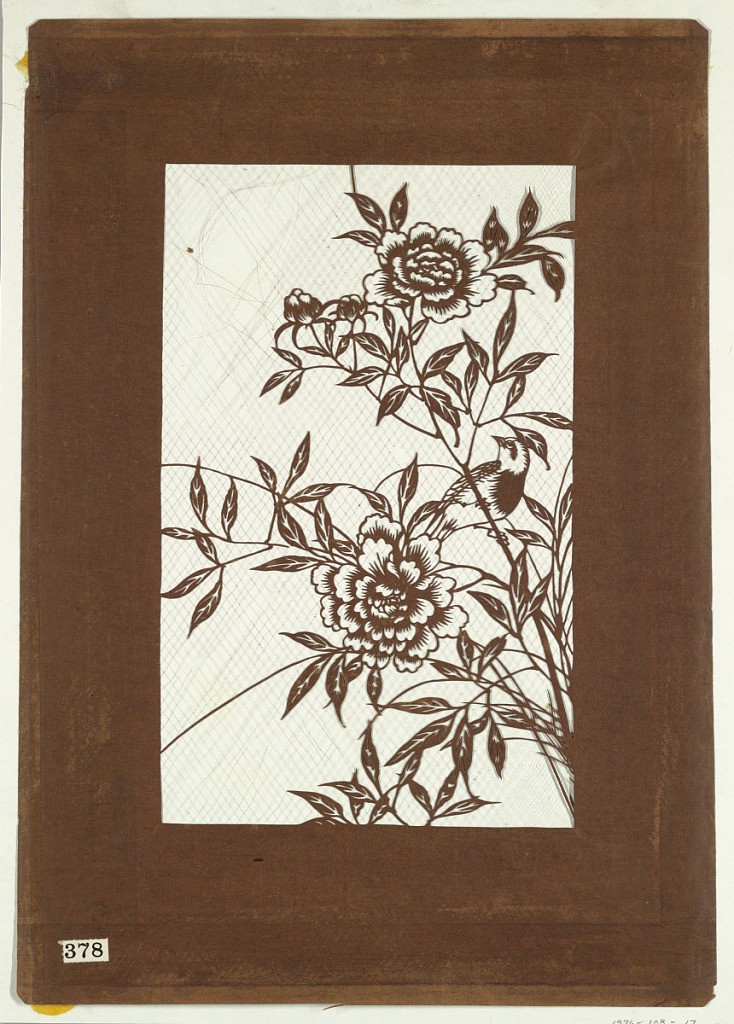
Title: Bird Among the Peonies
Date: mid 18th - early 19th century
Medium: Mulberry paper (kozo washi) treated with fermented persimmon tannin (kakishibu), and silk threads (itoire)
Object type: Katagami
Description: This vertical stencil consists of branches of blossoming peonies and a single bird perched in the middle. The overall composition suggests that it was made as a wall hanging rather than a stencil used for textile designing. Silk threads are added to support the stencil structure.